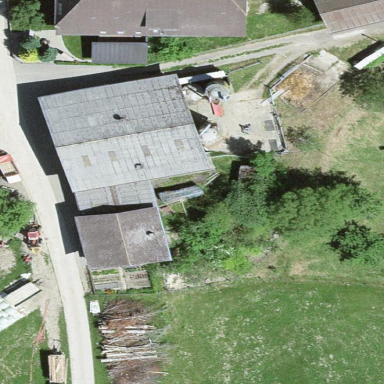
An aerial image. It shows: Farm building.